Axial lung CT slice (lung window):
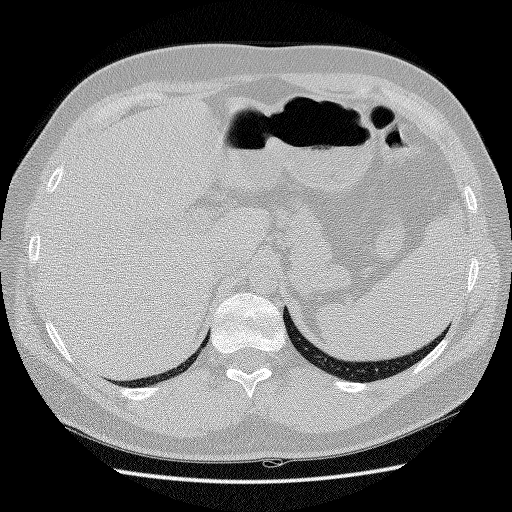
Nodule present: no